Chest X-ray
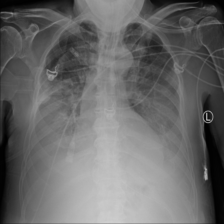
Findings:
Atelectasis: positive
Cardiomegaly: positive
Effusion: positive
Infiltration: negative
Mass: negative
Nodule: negative
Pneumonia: negative
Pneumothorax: negative
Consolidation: negative
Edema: positive
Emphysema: negative
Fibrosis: negative
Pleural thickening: negative
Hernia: negative